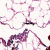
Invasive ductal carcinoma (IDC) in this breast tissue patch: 0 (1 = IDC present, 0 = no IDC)